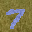
Label: 7